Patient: sex M, age 60
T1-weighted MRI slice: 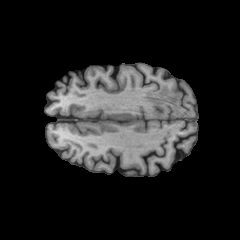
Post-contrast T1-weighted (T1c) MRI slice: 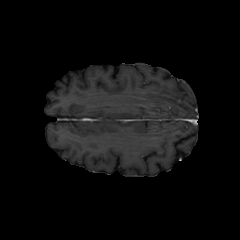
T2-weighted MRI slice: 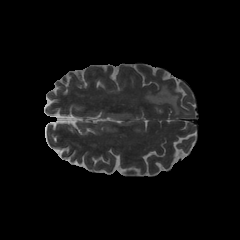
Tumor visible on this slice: yes
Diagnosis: Glioblastoma, IDH-wildtype
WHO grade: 4